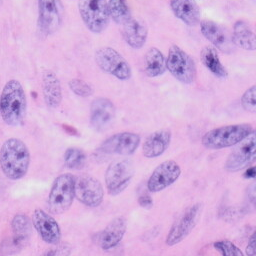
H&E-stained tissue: Skin